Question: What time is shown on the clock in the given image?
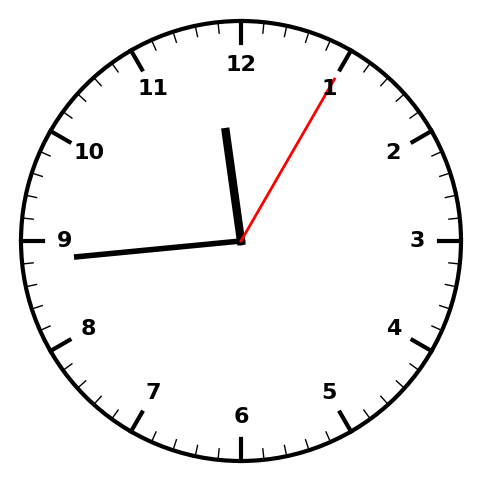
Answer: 11:44:05